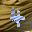
Label: 4